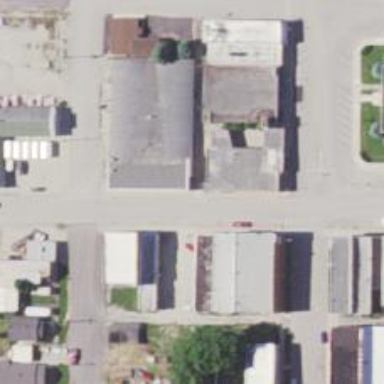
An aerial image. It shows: Alley classified as service road.